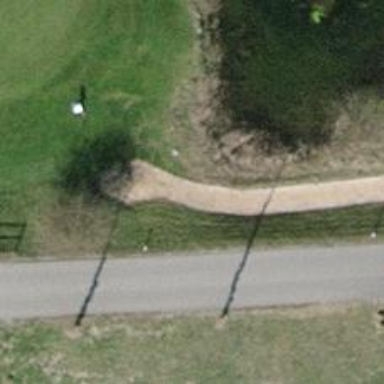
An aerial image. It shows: Path designated for golf carts.